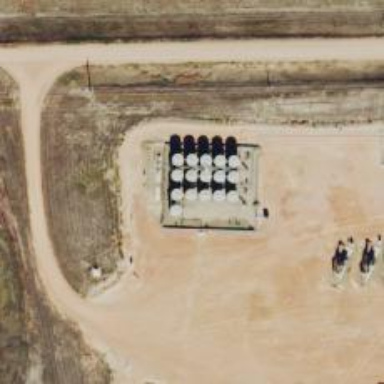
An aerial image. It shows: Storage tank that is man-made.